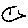
Label: line